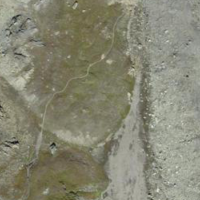
EUNIS habitat code: 48
Species observed at this site:
Achillea nana